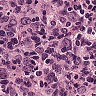
Metastatic tissue present: no